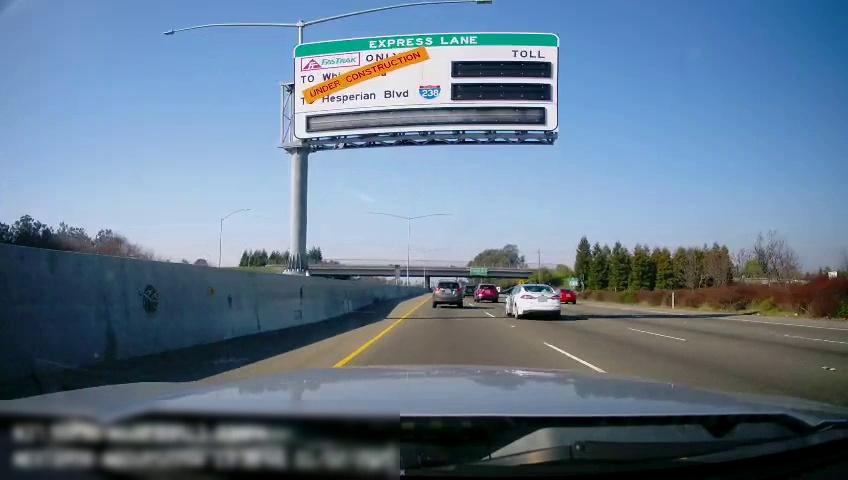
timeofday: Day
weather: Sunny
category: Drivable Space
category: Vehicles | SUV
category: Vehicles | SUV
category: Vehicles | SUV
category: Vehicles | Car
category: Vehicles | Truck
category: Vehicles | Car
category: Lanes | Current Lane
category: Lanes | Current Lane
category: Lanes | Alternate Lane
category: Lanes | Alternate Lane
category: Lanes | Alternate Lane
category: Traffic | Signs
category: Traffic | Signs
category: Traffic | Signs